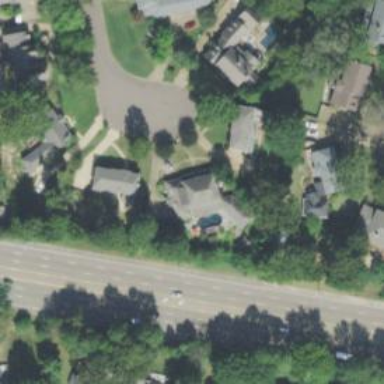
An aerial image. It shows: Driveway leading to service road.